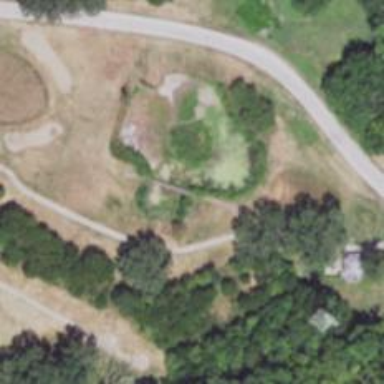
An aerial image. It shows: Service road that includes bridge over golf cart path.